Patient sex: M
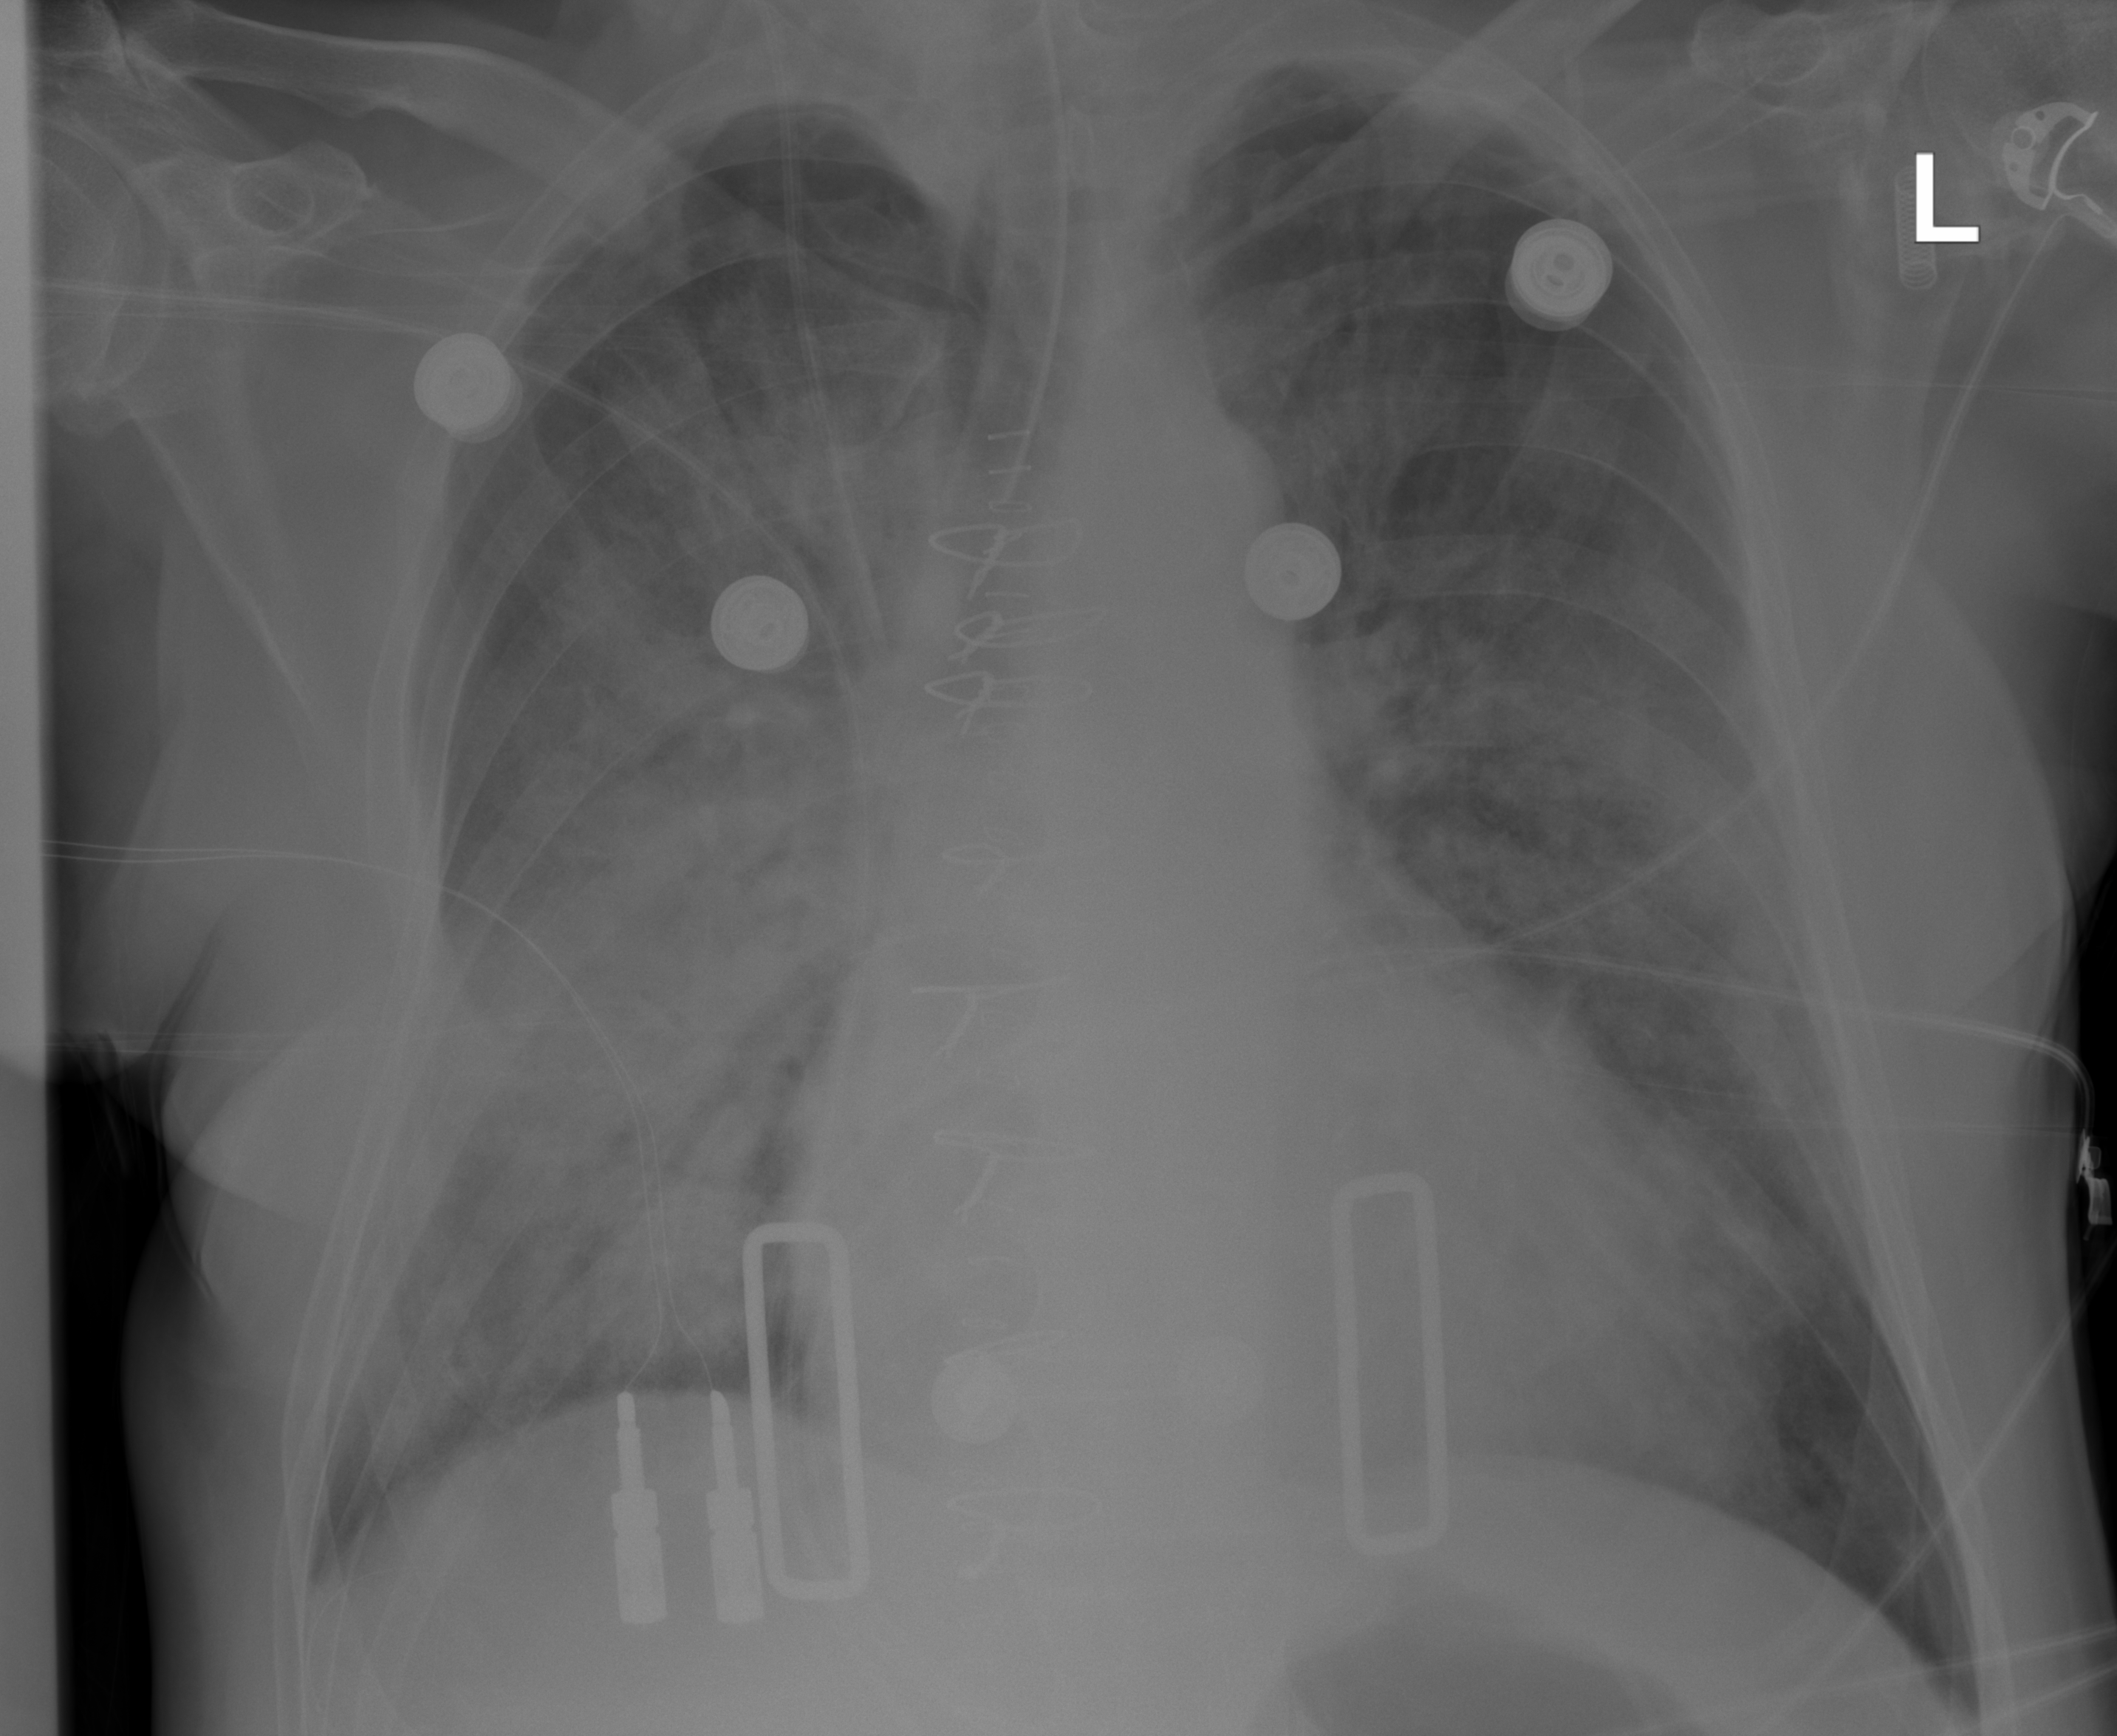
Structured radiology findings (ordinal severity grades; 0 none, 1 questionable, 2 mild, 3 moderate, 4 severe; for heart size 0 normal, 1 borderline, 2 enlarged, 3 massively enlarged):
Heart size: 2
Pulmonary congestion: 0
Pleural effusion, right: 0
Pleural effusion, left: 0
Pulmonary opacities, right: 3
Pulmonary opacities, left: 3
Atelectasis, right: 0
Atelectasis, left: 0